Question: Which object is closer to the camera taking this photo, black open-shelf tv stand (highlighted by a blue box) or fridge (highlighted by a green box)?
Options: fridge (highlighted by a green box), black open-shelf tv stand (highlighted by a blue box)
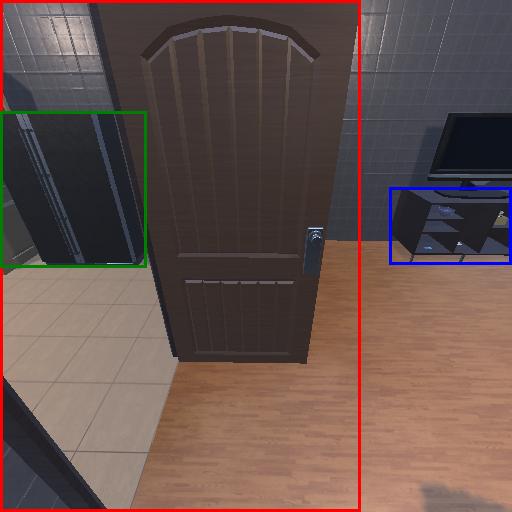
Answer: fridge (highlighted by a green box)